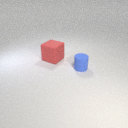
large red rubber cube to the left of small blue rubber cylinder